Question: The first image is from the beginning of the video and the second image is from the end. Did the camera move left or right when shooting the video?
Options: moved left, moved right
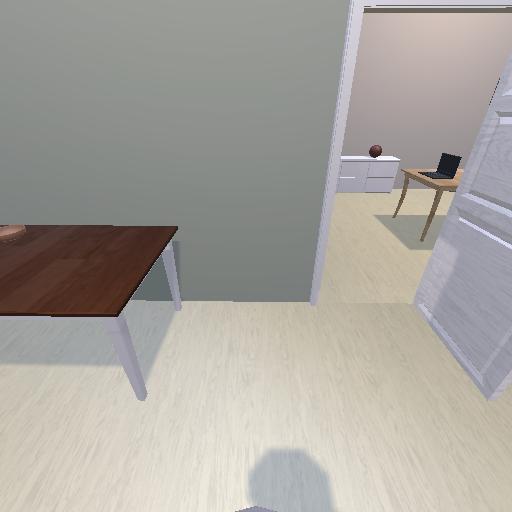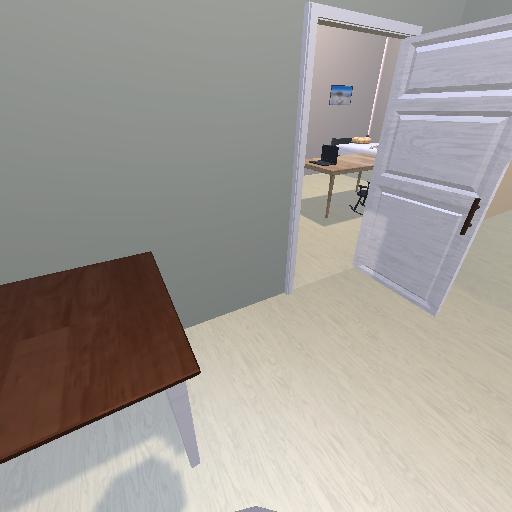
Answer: moved left